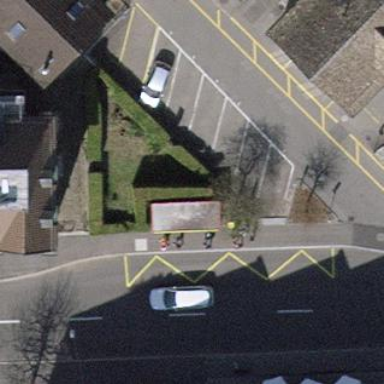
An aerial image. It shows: Asphalt parking lane.